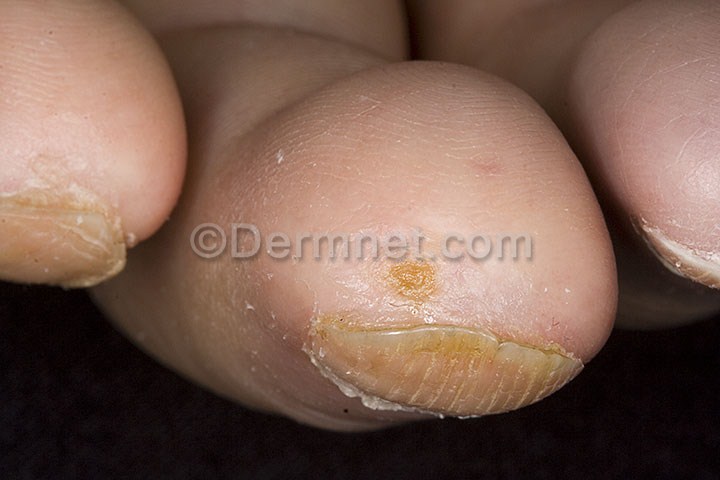
Disease: Lupus and other Connective Tissue diseases